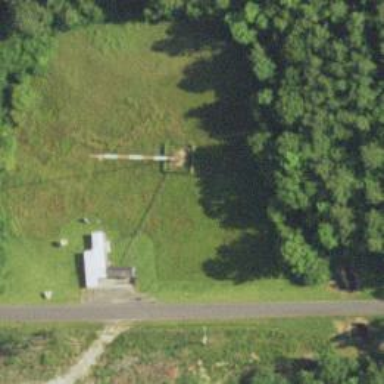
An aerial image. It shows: Mast tower used for communication.